Question: Is there a way to hide the add logical operator button?
The green one with three white dots at the end of each filter descriptor

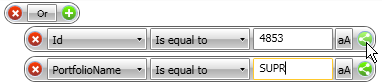
Answer: Adding this attribute to the component does it
'CanUserCreateCompositeFilters="False"'